Question: : I am attempting to toggle the "Save" UIBarButtonItem with the "Hide Keyboard" UIBarButtonItem whenever the Keyboard appears (and then do the opposite when the "Hide Keyboard" button is clicked).
So far I have created two UIBarButtonItems and connected them both to Interface Builder.
'''
@property (weak, nonatomic) IBOutlet UIBarButtonItem *saveButton;
@property (weak, nonatomic) IBOutlet UIBarButtonItem *hideKeyButton;
'''

This is the code I have setup so far in my main:
'''
- (void)keyboardDidShow:(NSNotification *)aNotification {
// Show HideKey Button
// Hide Save Button
}
- (void)keyboardWillHide:(NSNotification *)aNotification {
// Show Save Button
// Hide HideKey Button
}
'''
On Interface Builder, the Save button is present by default. Programatically, how do I show the HideKey button and Hide the Save button? Thanks.
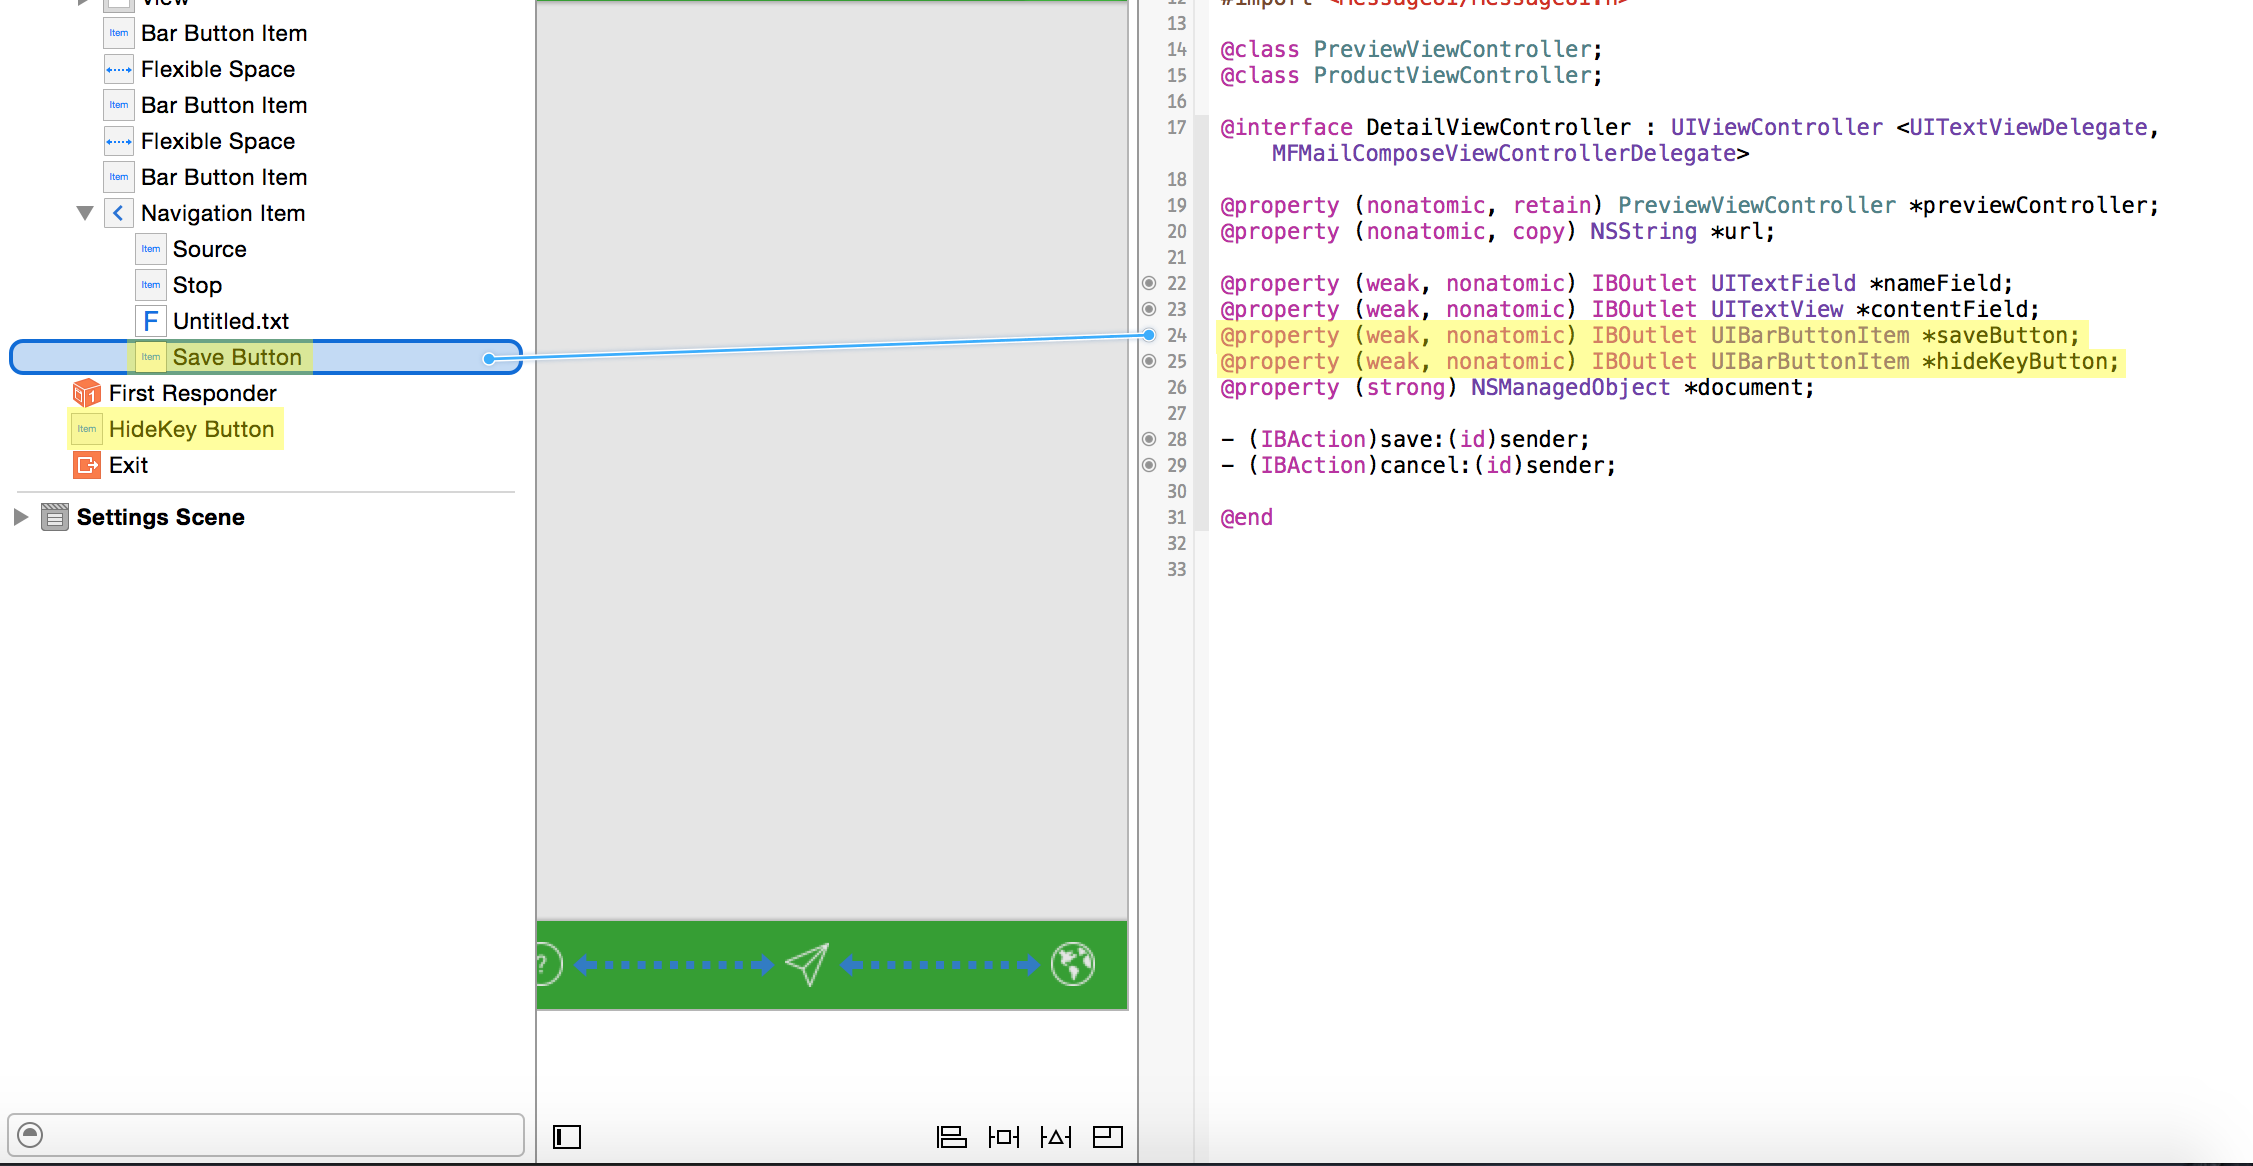
Answer: There are two parts to make this work.
First, you need to register for the notifications, what you can do is, in your viewDidLoad, add the following:
'''
[[NSNotificationCenter defaultCenter] addObserver:self
selector:@selector(keyboardDidShow:)
name:UIKeyboardDidShowNotification
object:nil];
[[NSNotificationCenter defaultCenter] addObserver:self
selector:@selector(keyboardWillHide:)
name:UIKeyboardWillHideNotification
object:nil];
'''
Secondly, in your event handlers, simply set the buttons:
'''
- (void)keyboardDidShow:(NSNotification *)aNotification {
self.navigationItem.rightBarButtonItem = hideKeyButton;
}
- (void)keyboardWillHide:(NSNotification *)aNotification {
self.navigationItem.rightBarButtonItem = saveButton;
}
'''